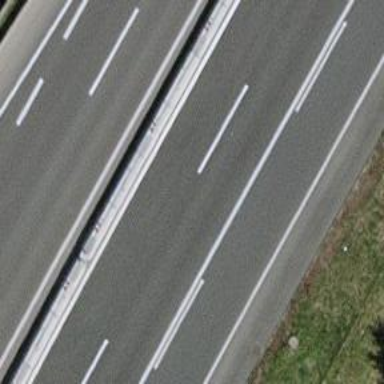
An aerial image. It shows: View of motorway.